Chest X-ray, PA view. Patient: 64 years old, sex M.
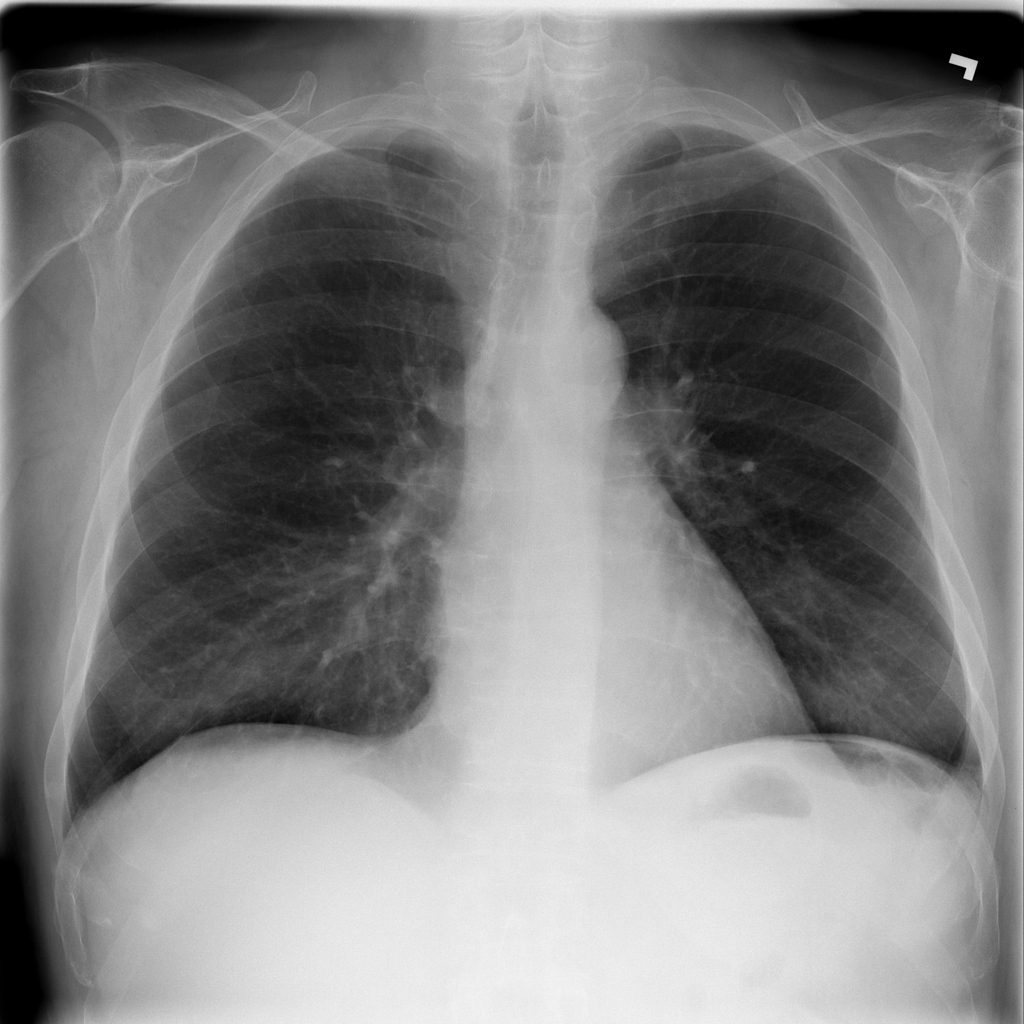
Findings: No Finding